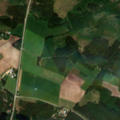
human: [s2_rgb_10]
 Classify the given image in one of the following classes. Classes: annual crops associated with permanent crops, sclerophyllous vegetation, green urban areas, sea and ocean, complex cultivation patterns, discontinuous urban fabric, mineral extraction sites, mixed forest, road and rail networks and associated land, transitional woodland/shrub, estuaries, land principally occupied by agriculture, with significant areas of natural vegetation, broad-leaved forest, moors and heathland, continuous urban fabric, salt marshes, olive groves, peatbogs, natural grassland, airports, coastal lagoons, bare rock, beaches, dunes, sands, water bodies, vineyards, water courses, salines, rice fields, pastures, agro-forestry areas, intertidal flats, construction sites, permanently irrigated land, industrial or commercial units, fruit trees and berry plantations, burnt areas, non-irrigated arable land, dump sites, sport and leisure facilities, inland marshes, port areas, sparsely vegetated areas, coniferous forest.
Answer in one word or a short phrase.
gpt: non-irrigated arable land, coniferous forest, mixed forest, transitional woodland/shrub